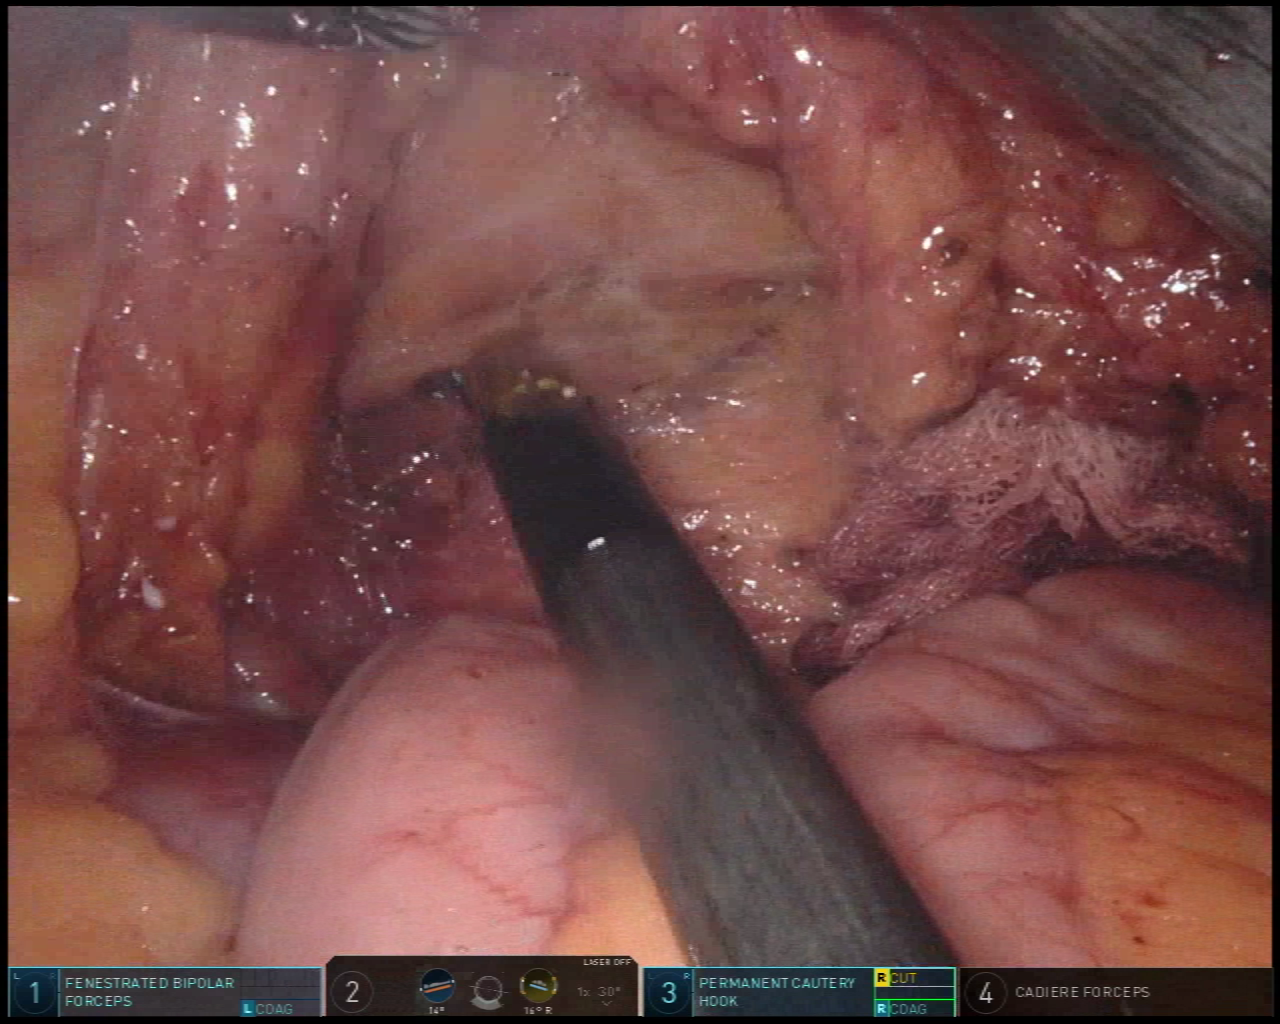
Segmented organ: small_intestine
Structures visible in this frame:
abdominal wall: no
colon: no
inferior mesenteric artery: no
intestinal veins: no
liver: no
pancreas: no
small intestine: yes
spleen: no
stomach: no
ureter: no
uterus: no
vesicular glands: no